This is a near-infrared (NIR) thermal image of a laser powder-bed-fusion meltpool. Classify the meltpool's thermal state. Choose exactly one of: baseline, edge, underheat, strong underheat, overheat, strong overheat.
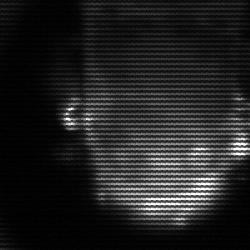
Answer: baseline